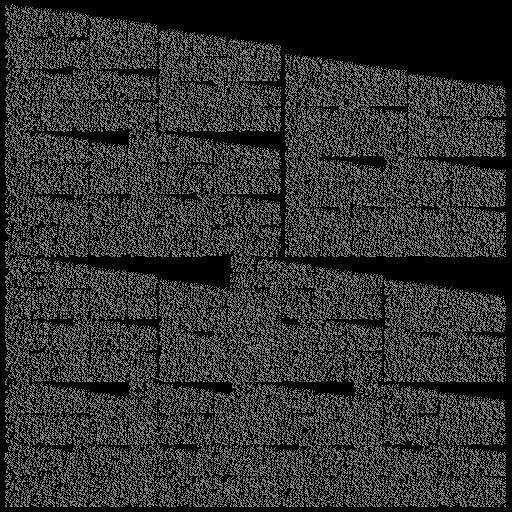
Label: castle